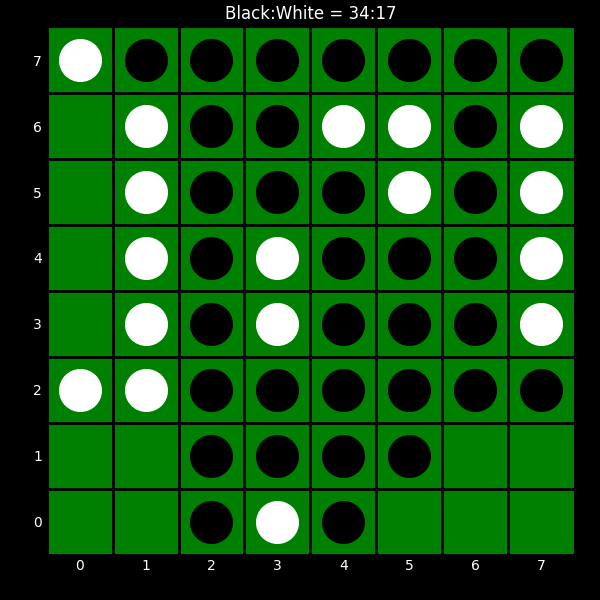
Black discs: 34
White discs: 17